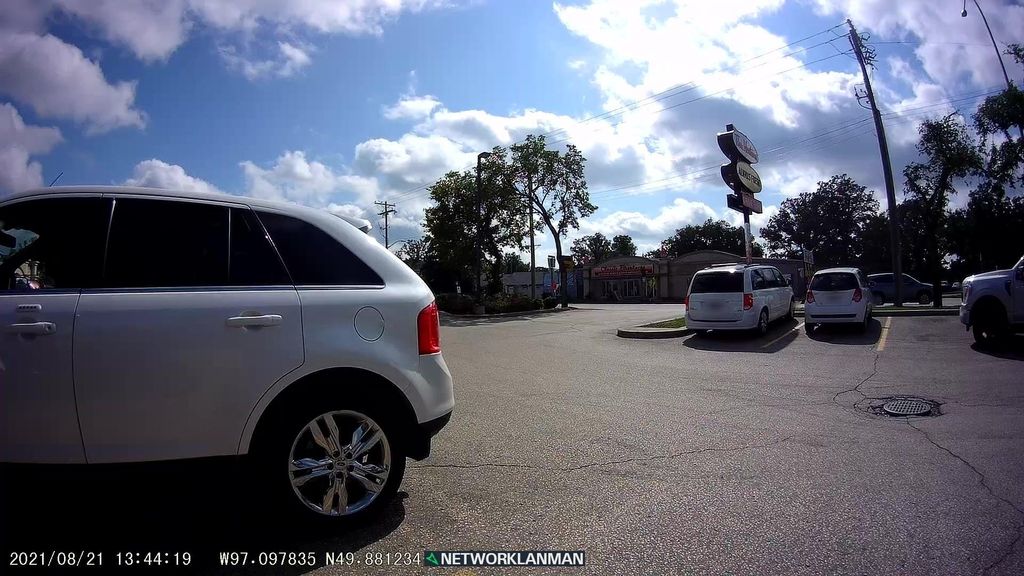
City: winnipeg